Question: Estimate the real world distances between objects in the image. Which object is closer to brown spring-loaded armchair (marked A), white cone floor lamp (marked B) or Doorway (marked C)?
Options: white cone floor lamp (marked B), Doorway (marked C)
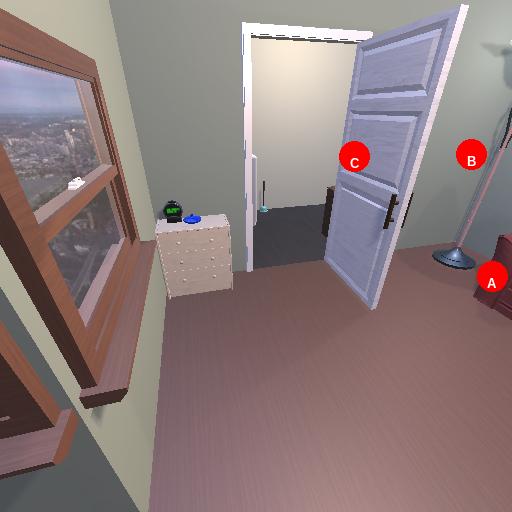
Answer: white cone floor lamp (marked B)